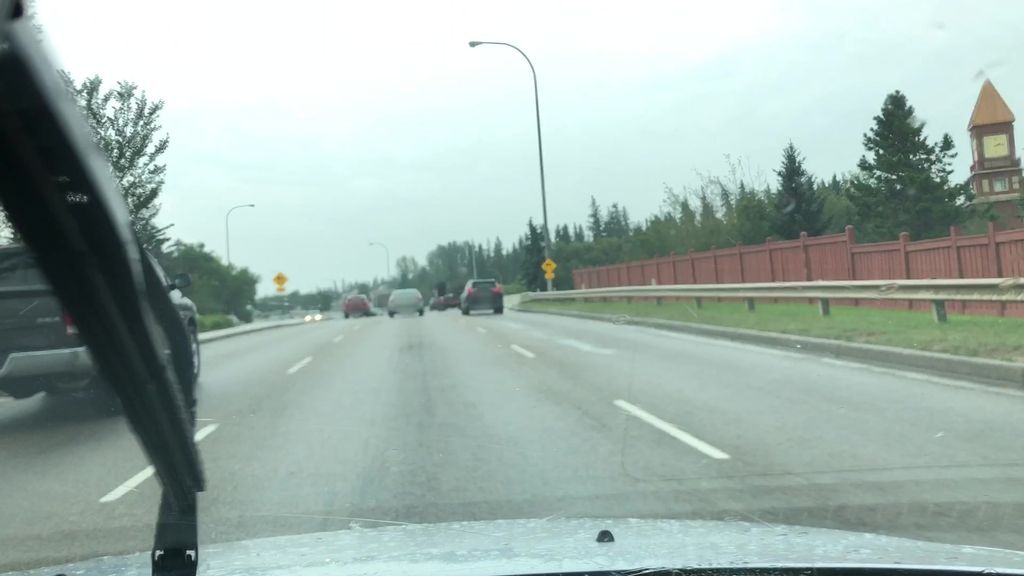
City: edmonton